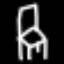
Label: chair